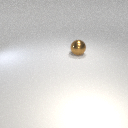
large brown metal sphere